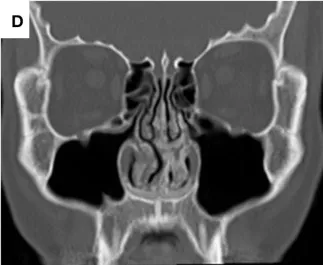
Coronal. Views of bone window CT of the head showed the deviation of the nasal septum to the right, thickening of the bilateral nasal mucosa, and deposition of microcalcified material in the submucosa of the nasal cavity, including the bilateral nasal septum, and middle and inferior turbinates. Magnetic resonance images of the present case obtained at the first visit to our hospital.
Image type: radiology (ct)